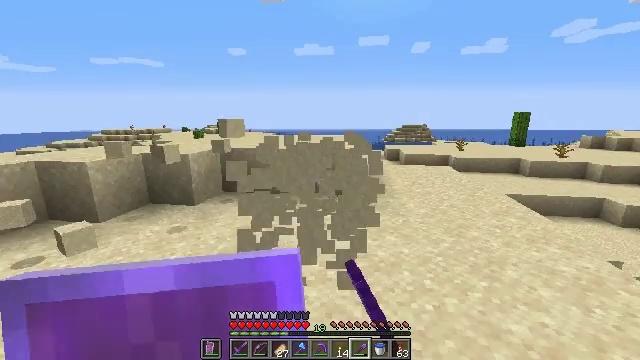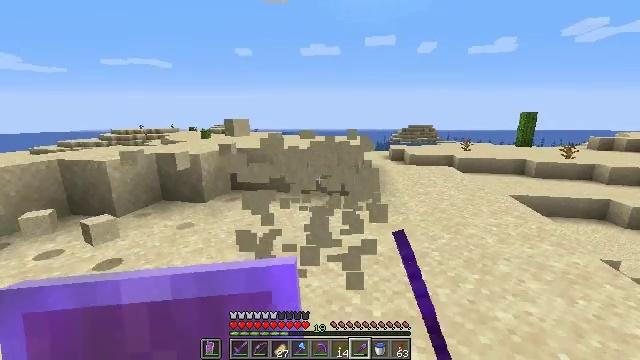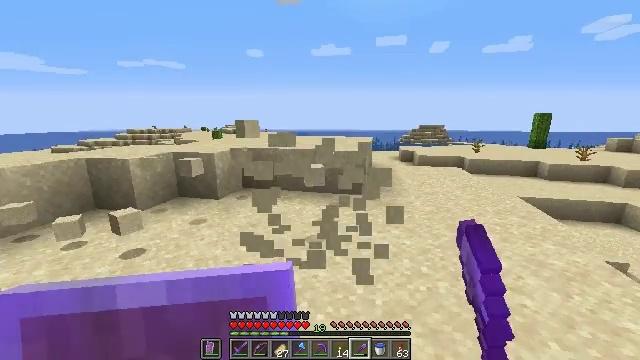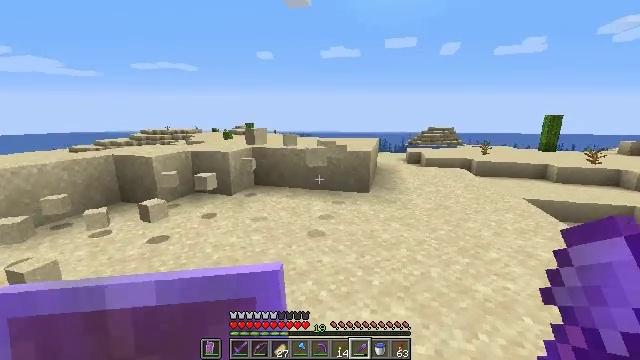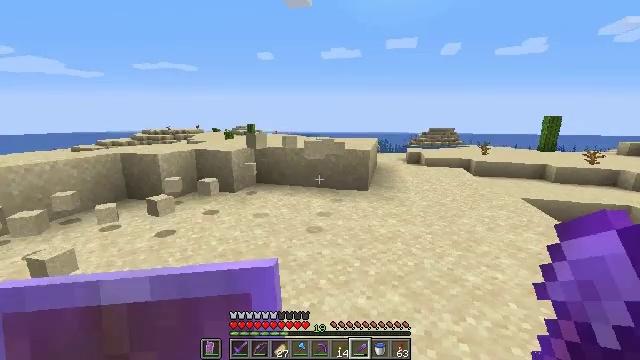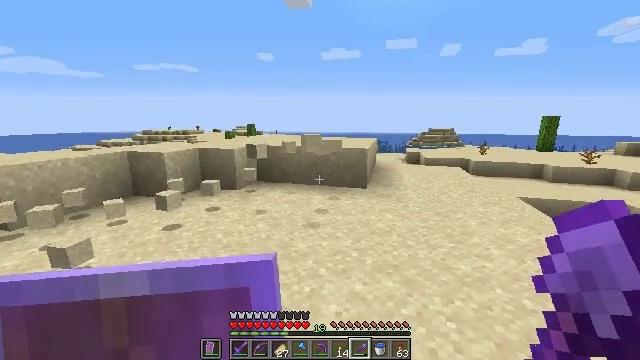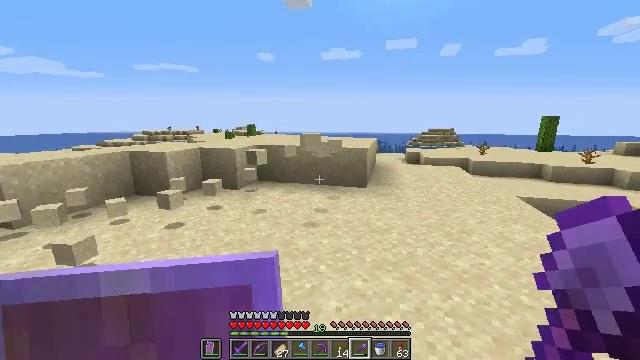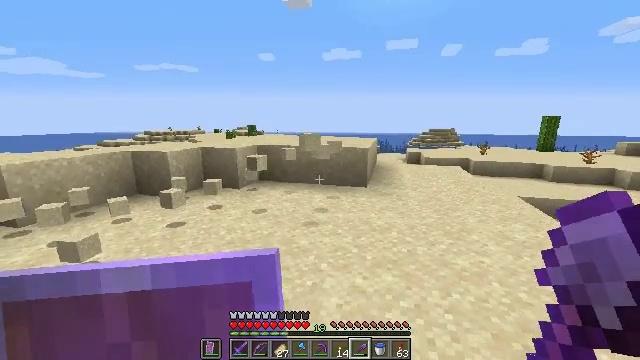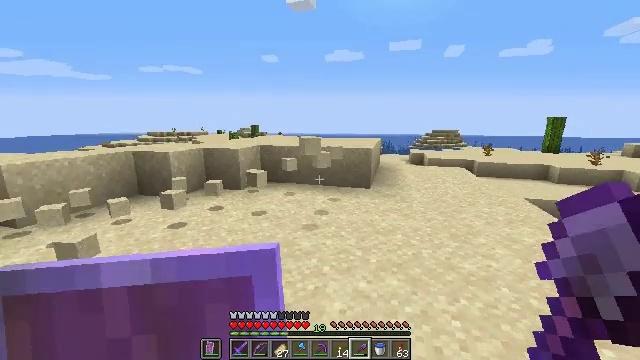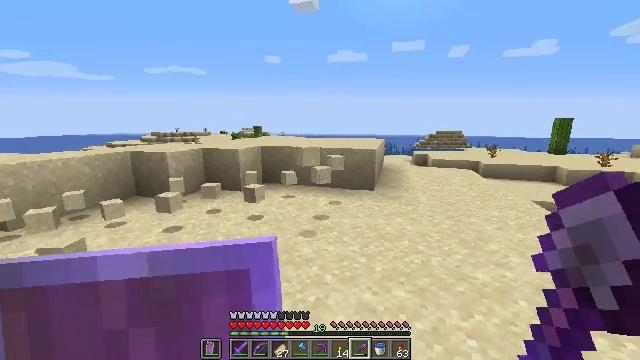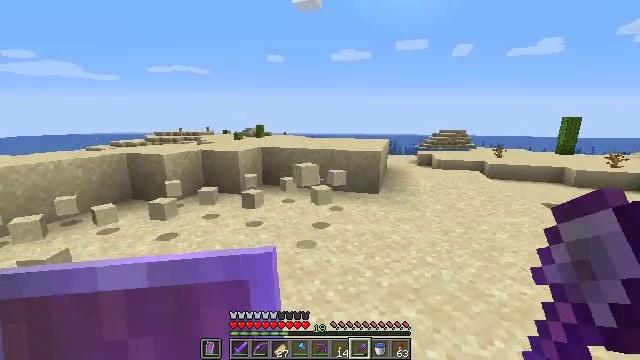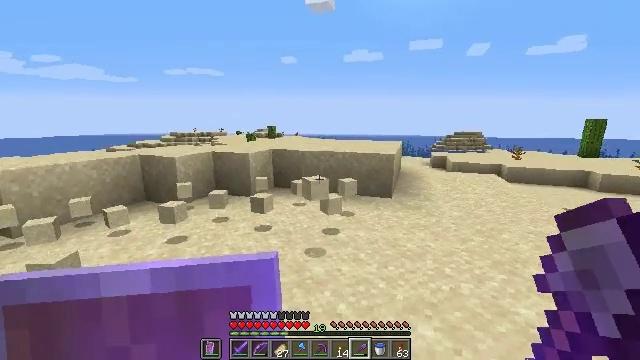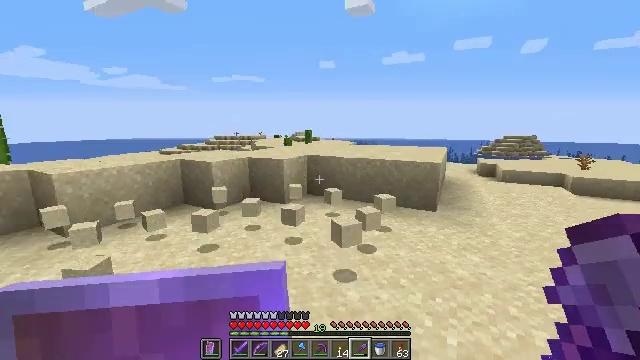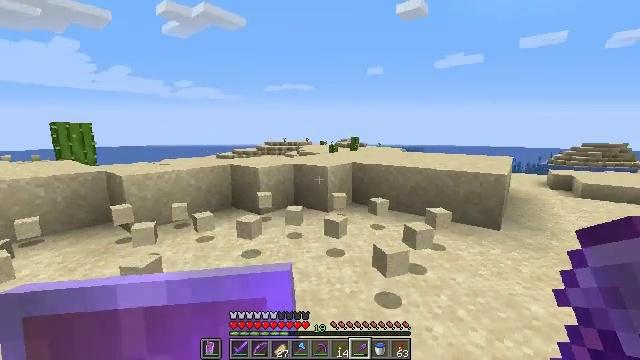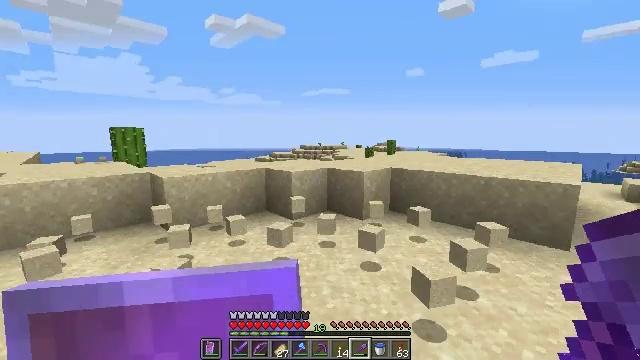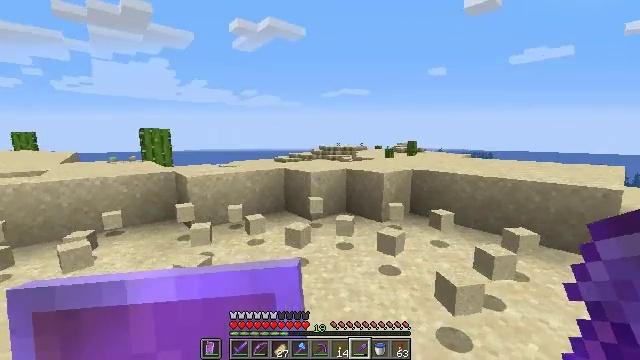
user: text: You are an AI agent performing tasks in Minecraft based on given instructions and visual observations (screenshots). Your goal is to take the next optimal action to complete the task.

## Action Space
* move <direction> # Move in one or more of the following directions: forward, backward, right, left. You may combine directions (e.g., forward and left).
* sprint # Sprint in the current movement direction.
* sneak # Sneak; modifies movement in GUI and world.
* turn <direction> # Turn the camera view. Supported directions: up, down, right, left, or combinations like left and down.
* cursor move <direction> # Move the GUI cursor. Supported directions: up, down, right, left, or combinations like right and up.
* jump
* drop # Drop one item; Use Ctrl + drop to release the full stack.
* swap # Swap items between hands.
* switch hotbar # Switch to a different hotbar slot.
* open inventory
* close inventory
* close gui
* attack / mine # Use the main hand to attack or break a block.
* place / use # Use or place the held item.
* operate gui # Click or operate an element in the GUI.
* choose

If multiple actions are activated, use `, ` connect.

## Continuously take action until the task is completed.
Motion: motion action
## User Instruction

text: Break the sand block.
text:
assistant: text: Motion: move back, turn left, attack / mine
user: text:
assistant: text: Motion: move back, turn left, attack / mine
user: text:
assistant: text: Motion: move back, turn left, attack / mine
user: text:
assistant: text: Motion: move back, attack / mine
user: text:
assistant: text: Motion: no_op
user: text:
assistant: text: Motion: no_op
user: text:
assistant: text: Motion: move forward
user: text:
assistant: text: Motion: move forward
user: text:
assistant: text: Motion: move forward
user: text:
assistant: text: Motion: move forward
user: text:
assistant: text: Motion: move forward, turn left
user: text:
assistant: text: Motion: move forward, turn left
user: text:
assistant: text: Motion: move forward, turn left and up
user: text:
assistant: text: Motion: move forward, turn left
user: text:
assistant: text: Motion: move forward, turn left
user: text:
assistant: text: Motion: move forward, turn left
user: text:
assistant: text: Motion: move forward, turn left
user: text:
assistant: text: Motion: move forward, turn left
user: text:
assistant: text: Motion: move forward, turn left
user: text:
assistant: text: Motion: move forward
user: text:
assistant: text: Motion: move forward
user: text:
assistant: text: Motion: move forward
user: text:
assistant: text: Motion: move forward, attack / mine
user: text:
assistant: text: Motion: move forward, attack / mine
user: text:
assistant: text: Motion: move forward and move right, attack / mine
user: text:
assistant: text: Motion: move right, turn right and down, attack / mine
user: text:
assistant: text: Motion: move right, turn right, attack / mine
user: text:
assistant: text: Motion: move right, turn right, attack / mine
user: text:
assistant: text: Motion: move right, turn right, attack / mine
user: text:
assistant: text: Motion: move right, turn right, attack / mine